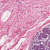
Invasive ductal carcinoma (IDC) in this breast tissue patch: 0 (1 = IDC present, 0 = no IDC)